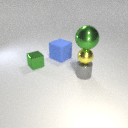
large blue rubber cube to the left of small gray metal cylinder